Field crop: maize
Growth stage: 2
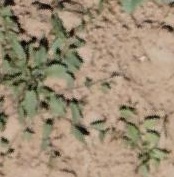
Species: convolvulus